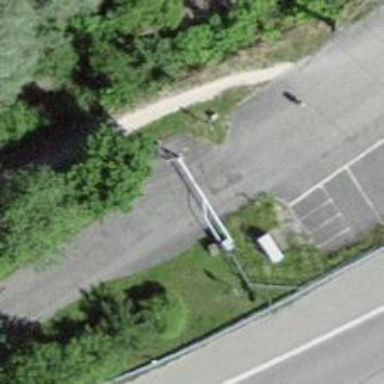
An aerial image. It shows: Lift gate barrier.